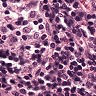
Metastatic tissue present: no